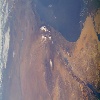
Label: land